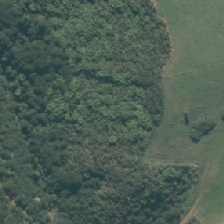
Land cover: grose_broom